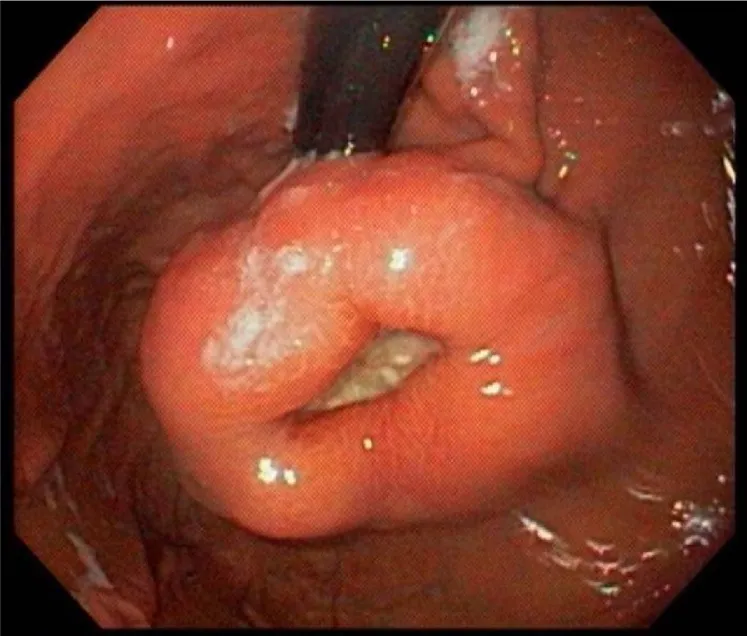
Upper gastrointestinal endoscopy: CT finding of an exophytic mass in the gastric small curvature was corroborated by further endoscopical evaluation.
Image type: endoscopy (gi_endoscopy)